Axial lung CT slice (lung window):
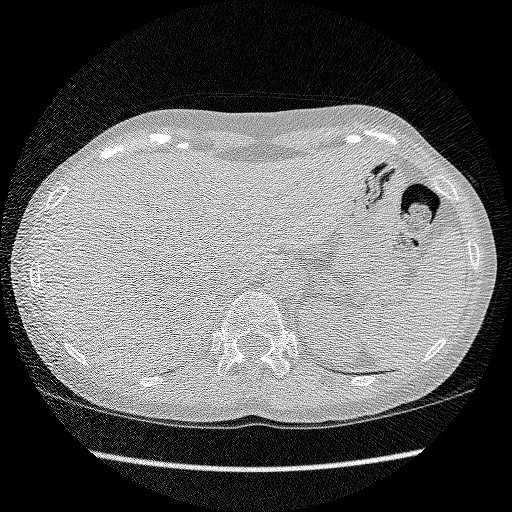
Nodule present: no